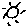
Label: sun